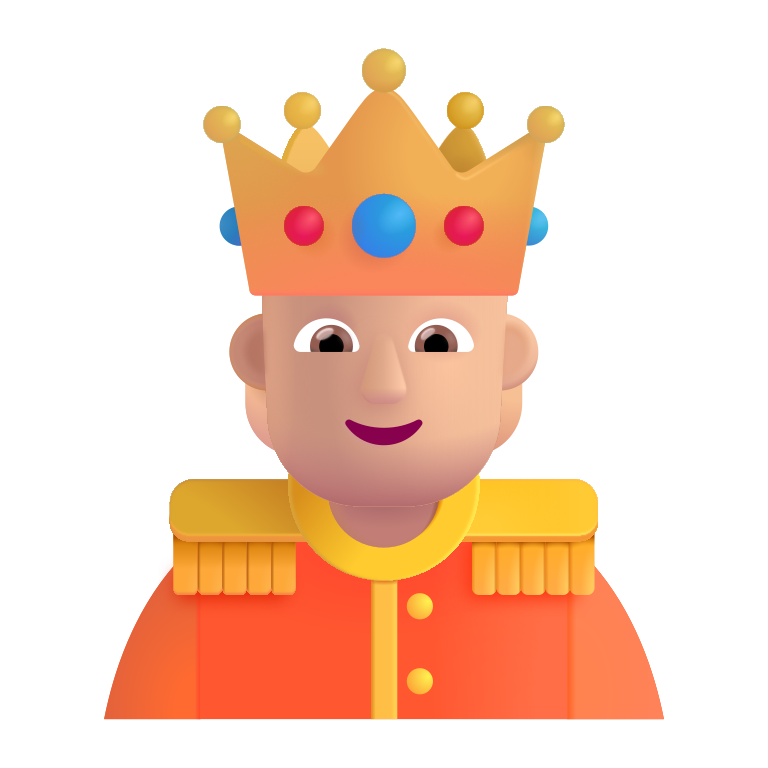
person with crown color  light